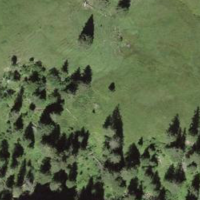
EUNIS habitat code: 26
Species observed at this site:
Parnassia palustris